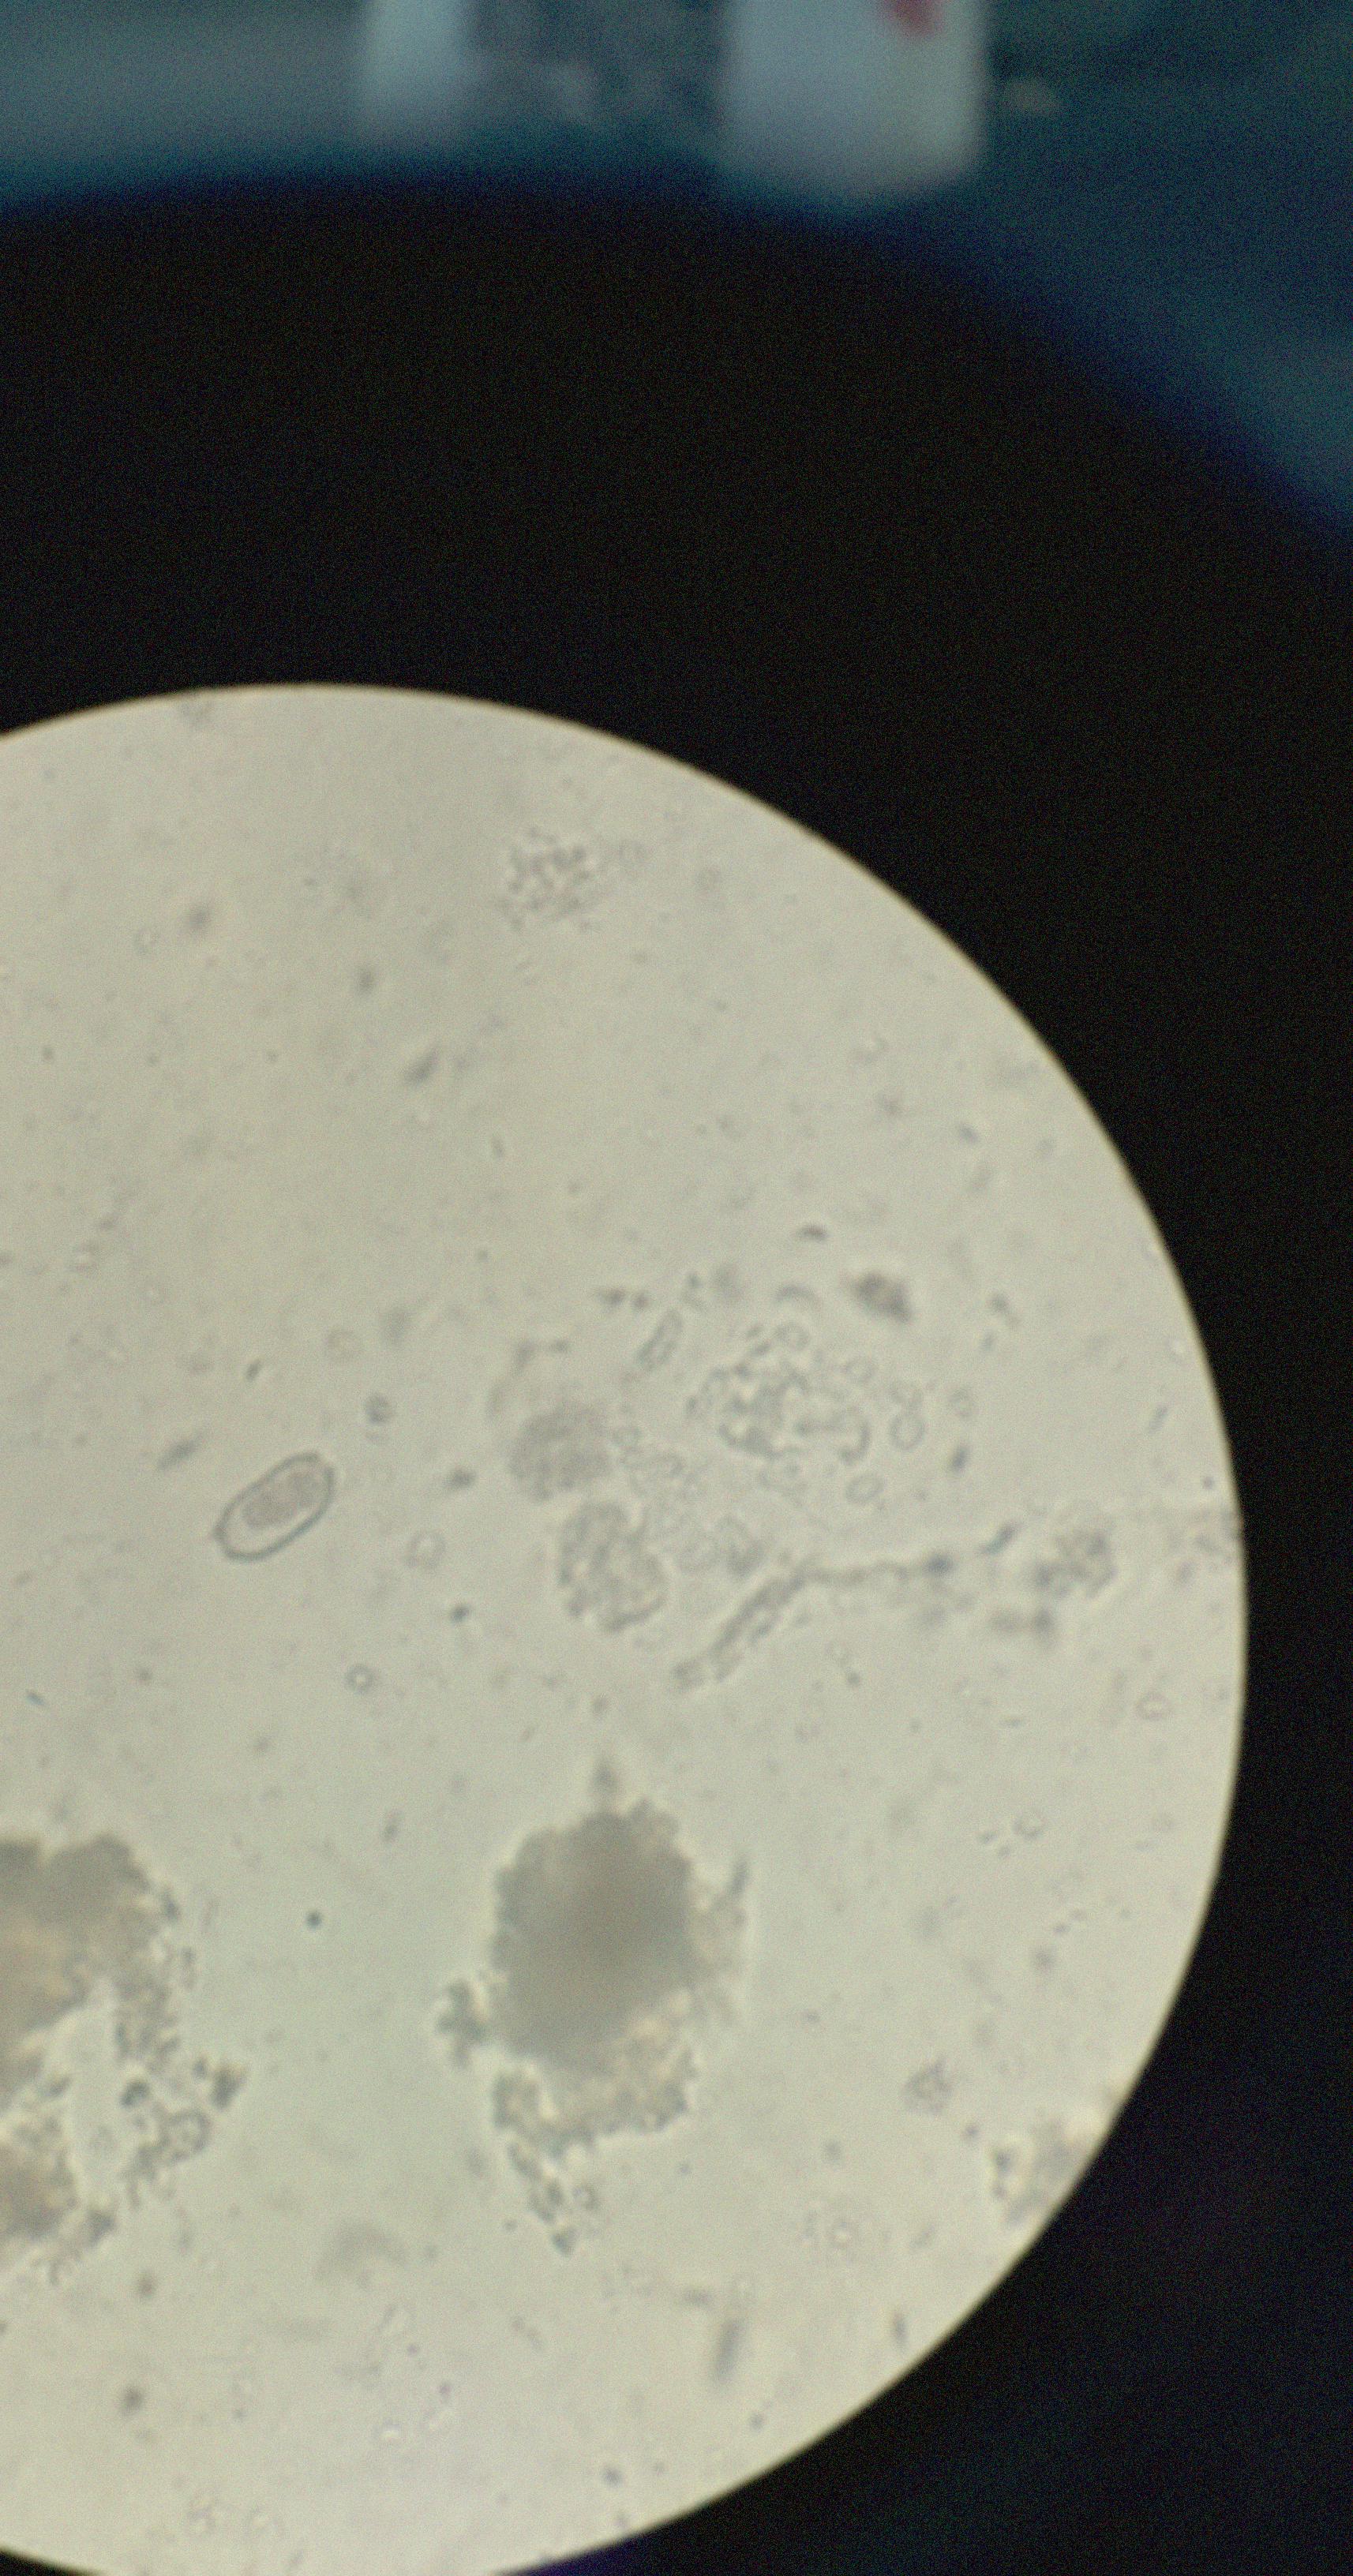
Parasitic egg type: Capillaria philippinensis